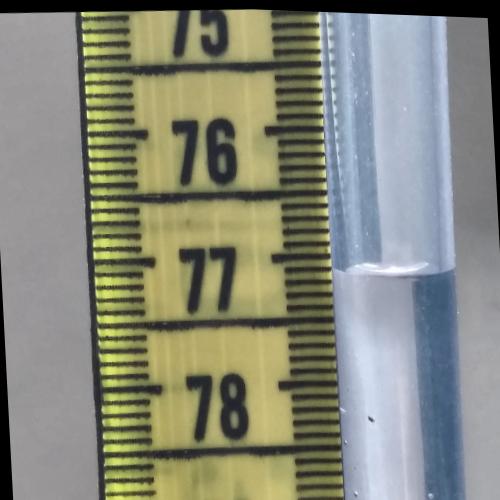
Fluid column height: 77.1 cm